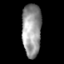
Tissue: skin
Cell type: Myeloid cells
Senescence score: 0.7318
Nuclear area (px): 999
Mean DAPI intensity: 150.59